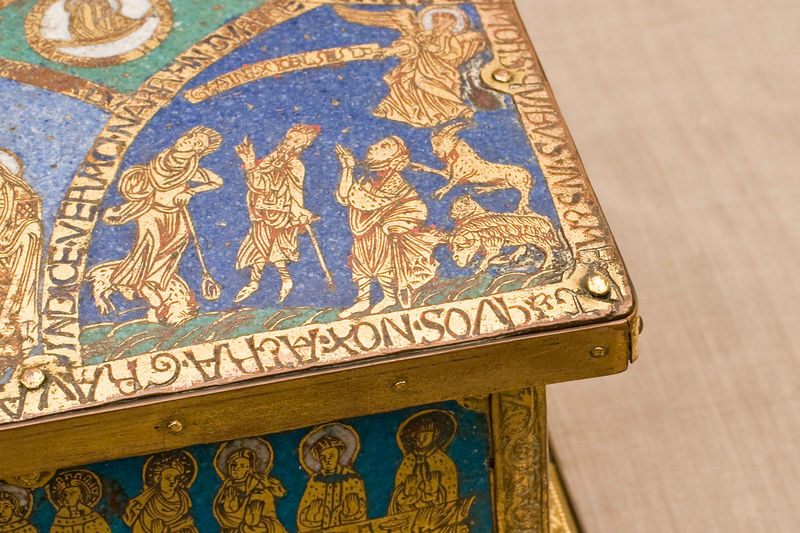
Titel: Andreaskästchen
Institution: Siegburg, St. Servatius, Schatzkammer
Schlagwörter: blau, himmel, grün, männer, tisch, ornament, gold, engel, schrift, ecke, detail, inschrift, metall, foto, fotografie, kante, truhe, sterne, text, kiste, heiligenschein, heilige, schafe, ziege, kästchen, kassette